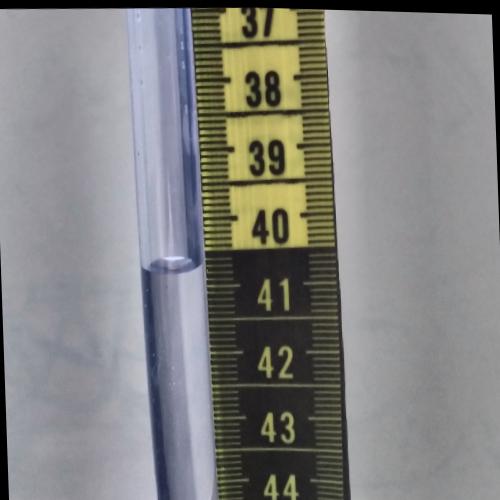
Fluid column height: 40.8 cm